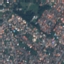
Label: Residential